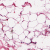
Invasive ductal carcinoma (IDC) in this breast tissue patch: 0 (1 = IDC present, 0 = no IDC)